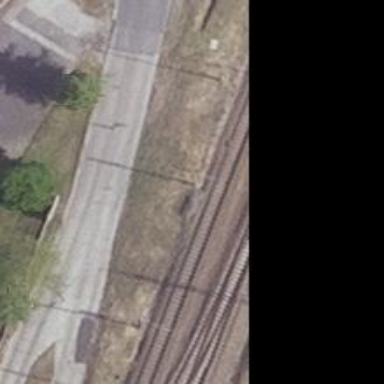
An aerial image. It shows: Railway track with contact line for electrification.